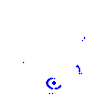
Particle: kaon